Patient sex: M
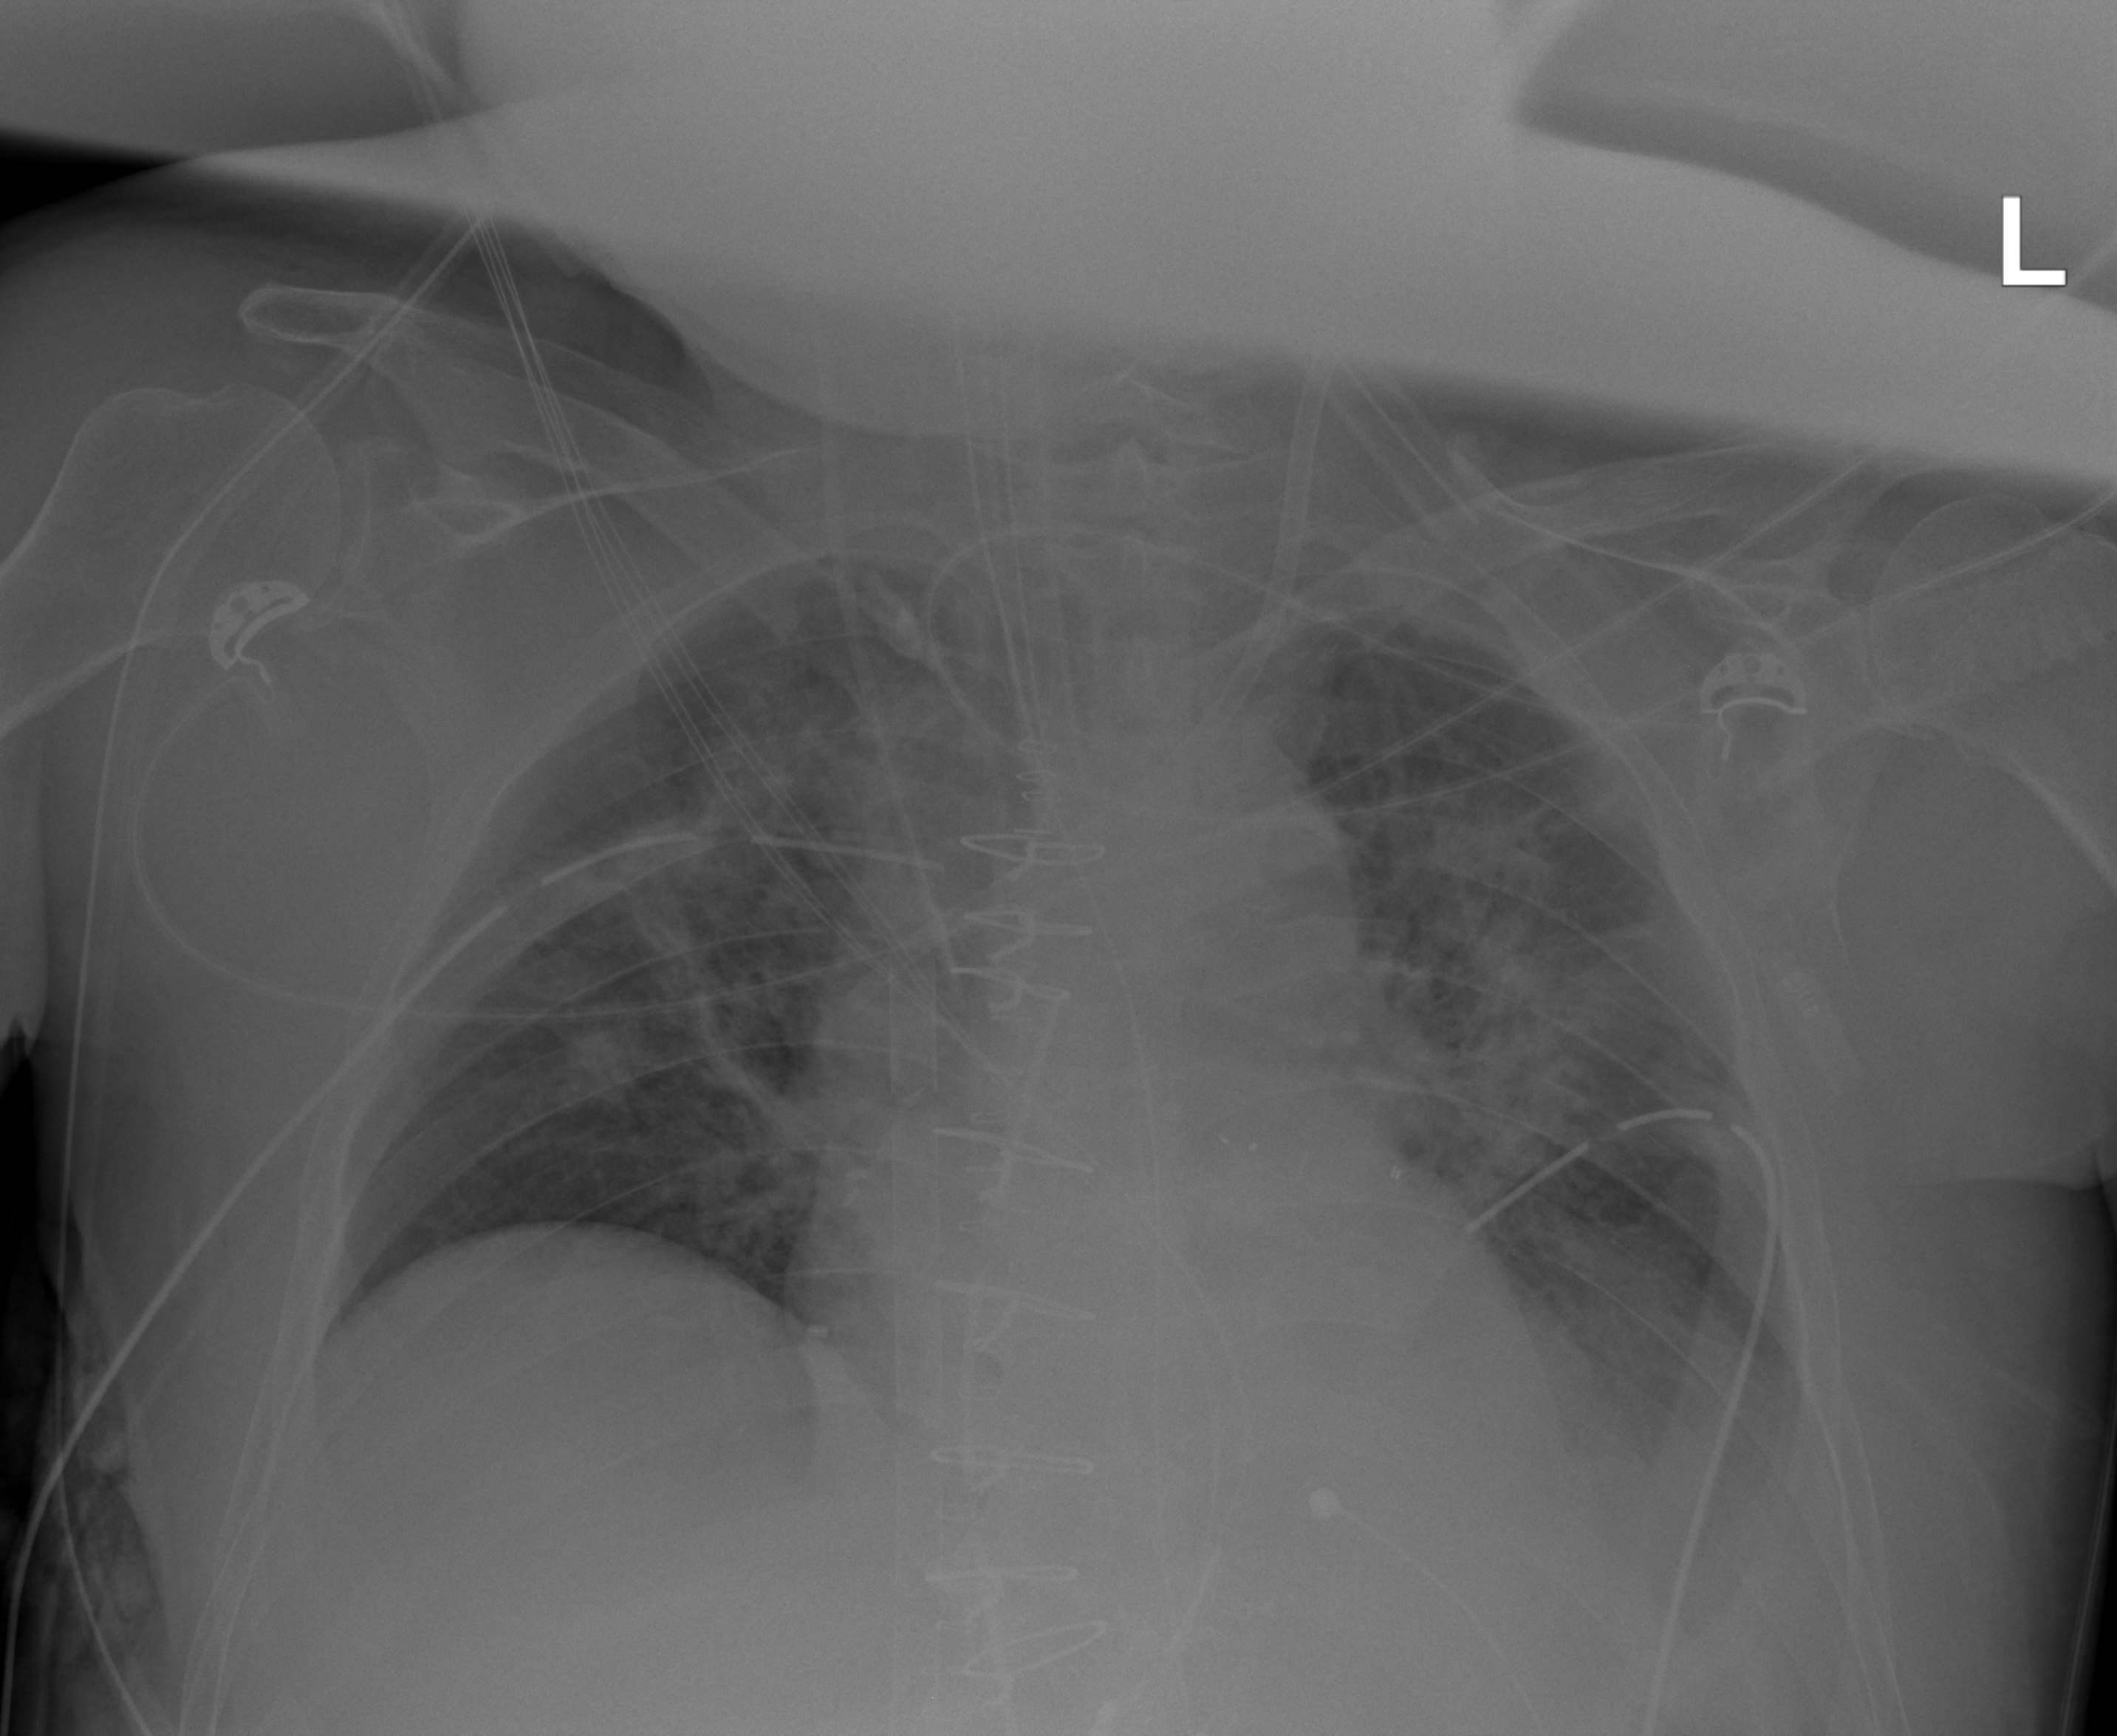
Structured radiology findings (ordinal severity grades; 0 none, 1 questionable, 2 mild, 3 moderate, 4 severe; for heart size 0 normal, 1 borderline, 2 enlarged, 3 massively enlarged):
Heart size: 1
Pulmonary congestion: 3
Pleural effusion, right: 0
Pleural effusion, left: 2
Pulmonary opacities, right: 3
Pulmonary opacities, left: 3
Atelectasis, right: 2
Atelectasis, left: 2